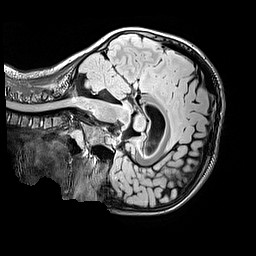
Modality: FLAIR
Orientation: sagittal
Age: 9
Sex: female
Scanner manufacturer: siemens
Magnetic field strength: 3 T
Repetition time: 5 s
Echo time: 0.388 s